Question: I have a two-column layout with two 'absolute' positioned divs.
'''
#left {
position: absolute;
top: 0;
left: 0;
z-index: 0;
}
#right {
position: absolute;
top: 0;
left: 0
z-index: 0;
}
'''
In each column I have images and would like them to be able to overlap one another in differing configurations with z-index. Using wordpress, #left is populated with posts from one category then subsequently, #right is populated.
I have assigned z-index for images in higher than that of , but images in are always on top. I assume it is something to do with the fact that #left appears first in the code?

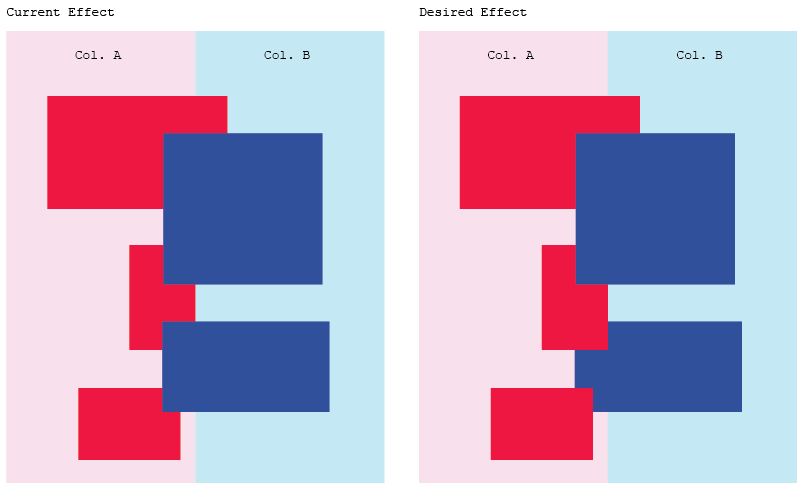
Answer: if it's an option for the divs to be 'position:relative' then something like this could work
<URL>
HTML:
'''
<div id="left">
<img id="l1" src="http://placehold.it/300x200/f00" />
<img id="l2" src="http://placehold.it/80x150/f00" />
<img id="l3" src="http://placehold.it/150x100/f00" />
</div>
<div id="right">
<img id="r1" src="http://placehold.it/250/00f" />
<img id="r2" src="http://placehold.it/250x150/00f" />
</div>
'''
CSS:
'''
#left {position: relative;width:50%;}
#right {position: relative;margin-left:50%;width:50%;}
div img {position: absolute;}
#l1 {top: 50px;right: -50px;z-index:10}
#l2 {top: 300px;right: -10px;z-index:30}
#l3 {top: 500px;right: 20px;z-index:50}
#r1 {top:100px;left:-20px;z-index:20}
#r2 {top:400px;left:-30px;z-index:40}
'''
if not I'd have to go with @SnakeFaust's answer